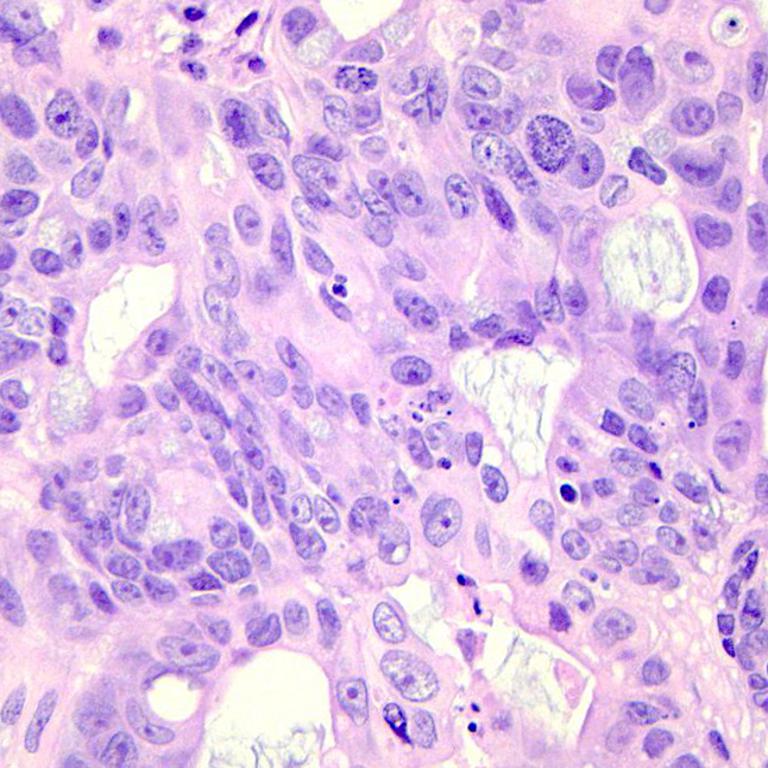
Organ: colon
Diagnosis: adenocarcinomas